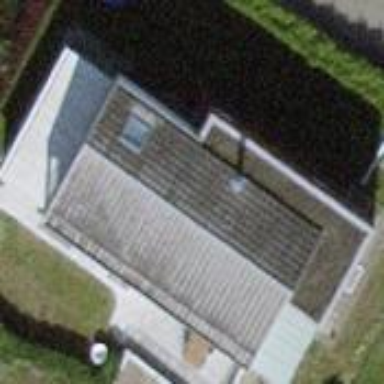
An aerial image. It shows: Detached building.